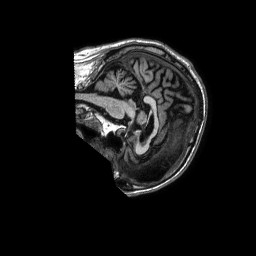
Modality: T1w
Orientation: sagittal
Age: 62
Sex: male
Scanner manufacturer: philips
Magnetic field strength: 1.5 T
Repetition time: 0.008152 s
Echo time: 0.00374 s